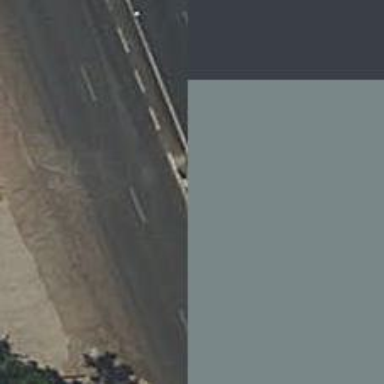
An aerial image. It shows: Kerb barrier.